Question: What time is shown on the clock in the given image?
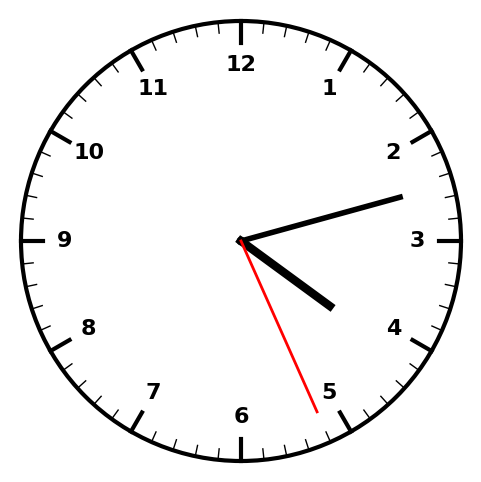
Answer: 04:12:26